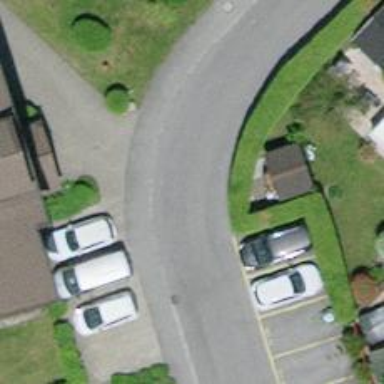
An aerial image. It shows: Asphalt road designated as living street.